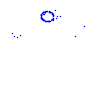
Particle: pion